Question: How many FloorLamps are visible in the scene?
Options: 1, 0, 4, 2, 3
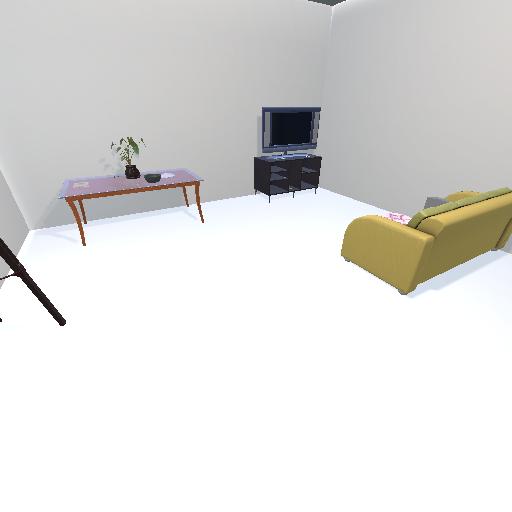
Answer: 1